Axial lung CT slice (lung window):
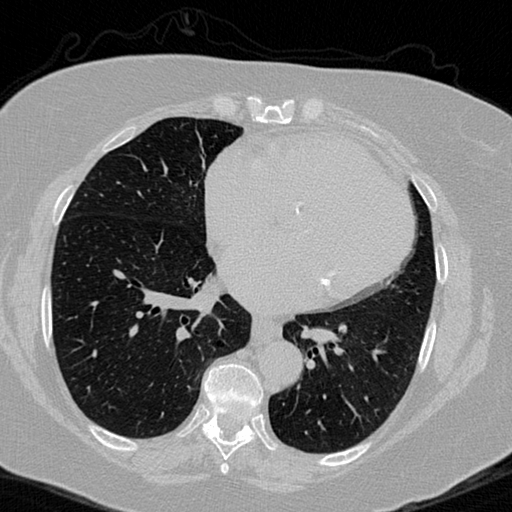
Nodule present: no